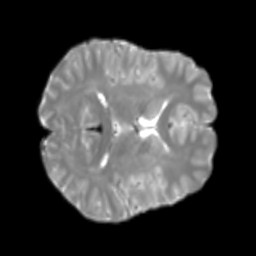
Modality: T2w
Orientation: axial
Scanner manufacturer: siemens
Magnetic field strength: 3 T
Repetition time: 4 s
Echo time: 0.0594 s